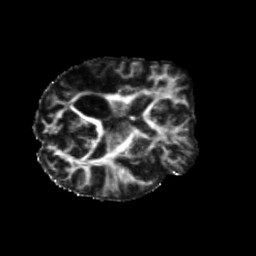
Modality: FA
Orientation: axial
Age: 62
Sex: female
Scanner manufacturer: siemens
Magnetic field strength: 3 T
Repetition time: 5.25 s
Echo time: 0.08 s